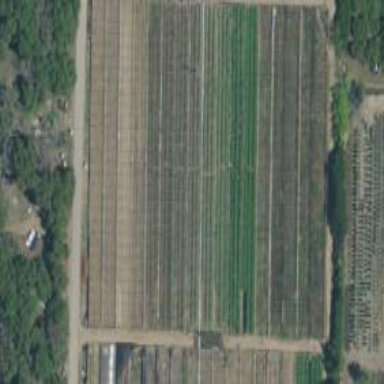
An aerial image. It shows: Greenhouse.